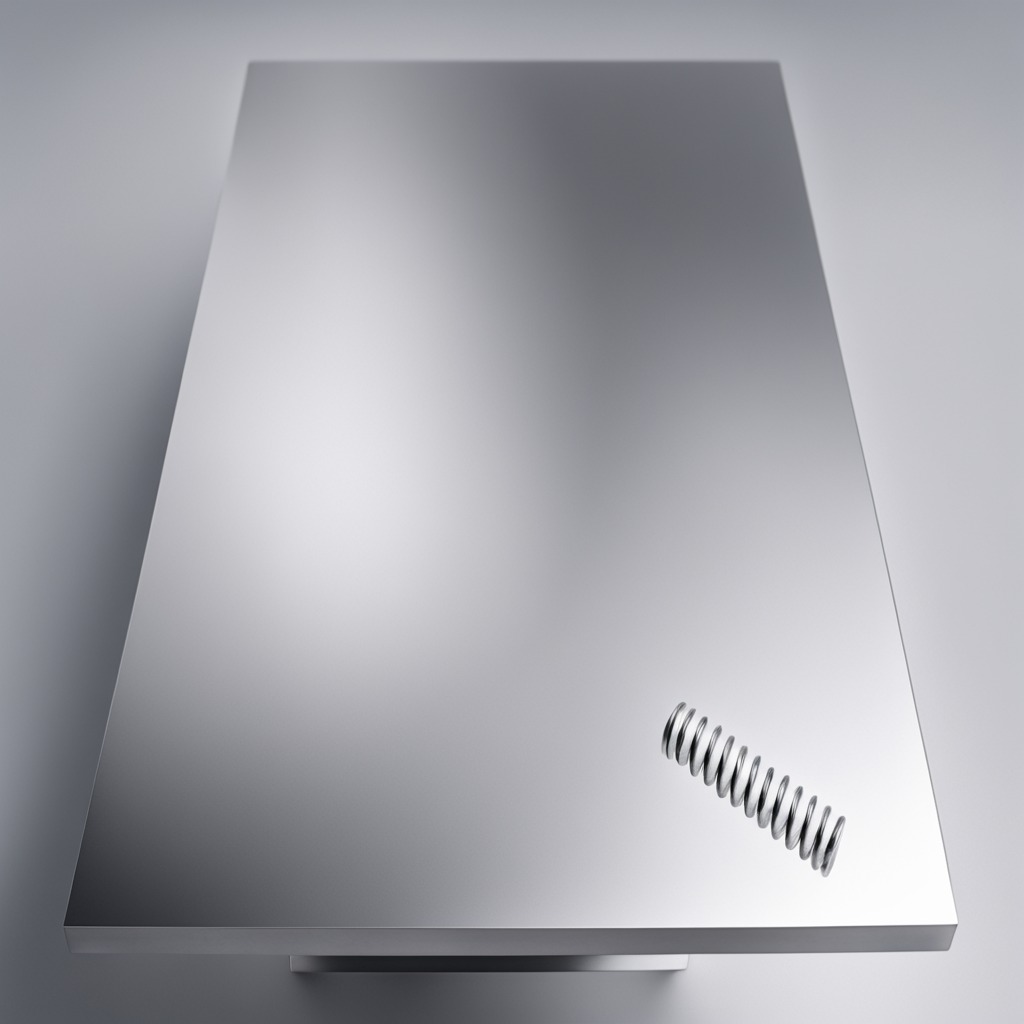
A coiled metal spring lies on a stainless steel table in a high-end prototyping lab.